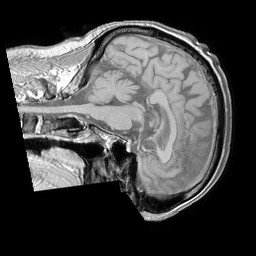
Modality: T1w
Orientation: sagittal
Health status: ill
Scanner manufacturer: philips
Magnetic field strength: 3 T
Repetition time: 0.3787 s
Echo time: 0.002908 s